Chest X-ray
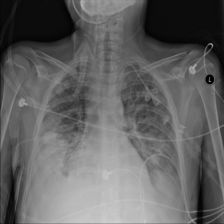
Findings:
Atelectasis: negative
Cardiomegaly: negative
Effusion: negative
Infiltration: positive
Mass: negative
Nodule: negative
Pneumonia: negative
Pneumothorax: negative
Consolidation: positive
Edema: negative
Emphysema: negative
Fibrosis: negative
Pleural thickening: negative
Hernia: negative